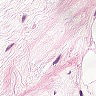
Metastatic tissue present: no